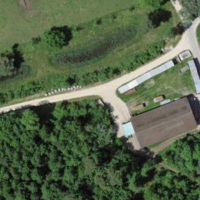
EUNIS habitat code: 41
Species observed at this site:
Parus major
Oenothera glazioviana